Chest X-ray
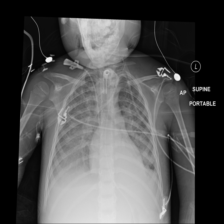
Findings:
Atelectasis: negative
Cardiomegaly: negative
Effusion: positive
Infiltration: negative
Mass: negative
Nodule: negative
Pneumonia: negative
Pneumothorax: negative
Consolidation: negative
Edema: negative
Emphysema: negative
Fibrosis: negative
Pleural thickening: negative
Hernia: negative